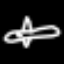
Label: airplane